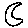
Label: moon